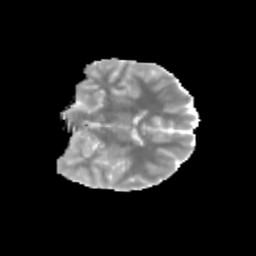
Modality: MD
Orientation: coronal
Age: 13
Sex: male
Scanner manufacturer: siemens
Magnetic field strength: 3 T
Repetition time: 3.8 s
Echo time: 0.07 s